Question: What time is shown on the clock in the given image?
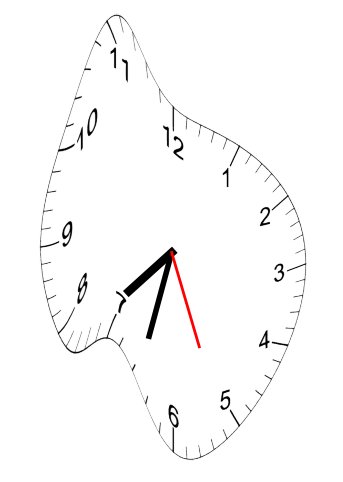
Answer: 07:32:26